Question: I am using roweditor and inside the row i have a combo.
in the grid, the combo column is the symbol_id (number).
how do i make the combo/grid understand that symbol_id 22 is actually 'EURUSD'.
and force the grid display EURUSD and not 22.
Thanks.
this is my store:
'''
'displayField' : 'symbol'
,'valueField' : 'symbol_id'
,SimpleStore({
fields: ['symbol_id', 'symbol']
,data: [[22,'EURUSD'],[23,'EURGBP'],[50,'USDILS']]
})
'''

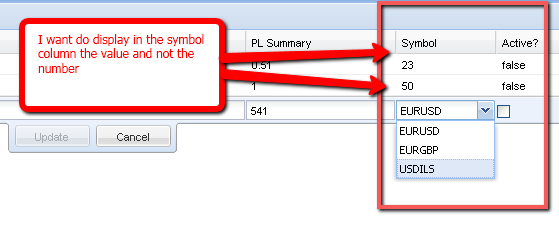
Answer: <URL>
this is the solution.
Thanks anyway for trying!